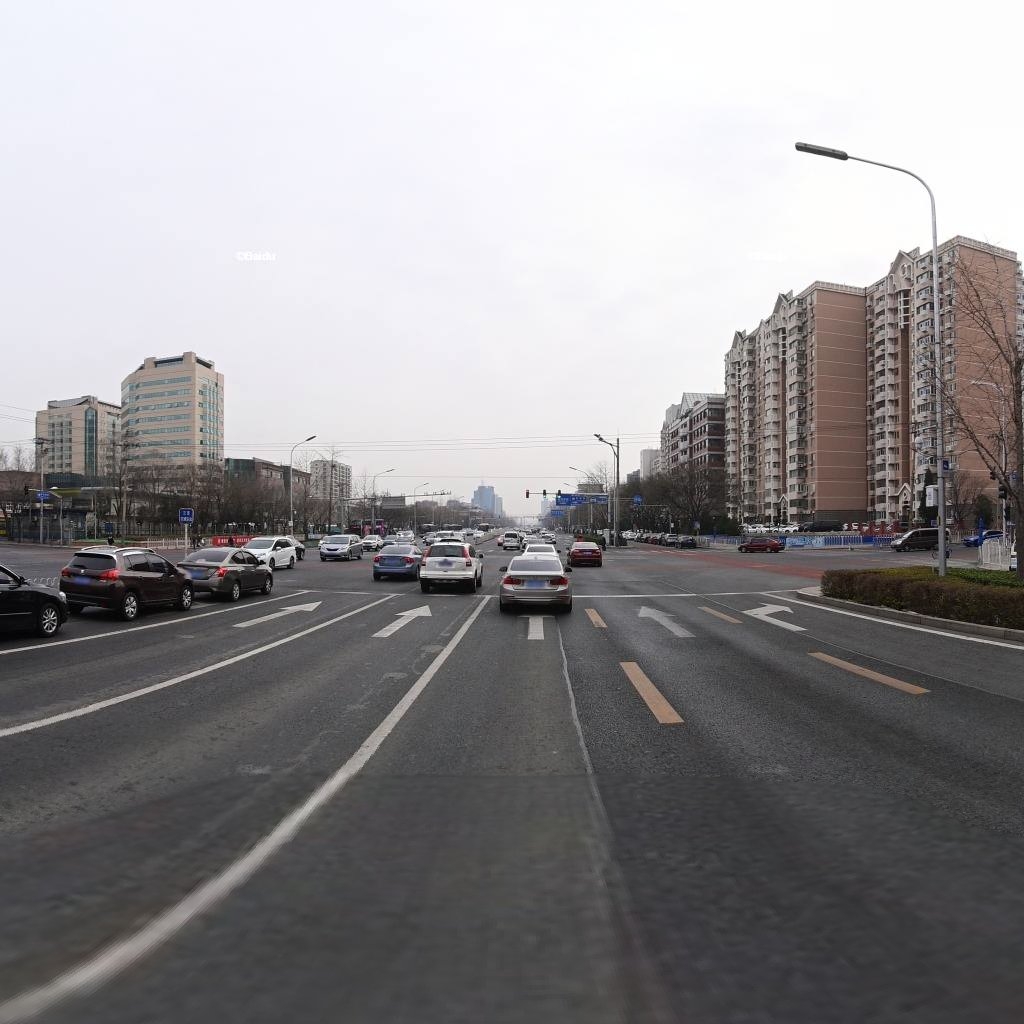
Region: Haidian
Road damage annotations: longitudinal patch, longitudinal patch